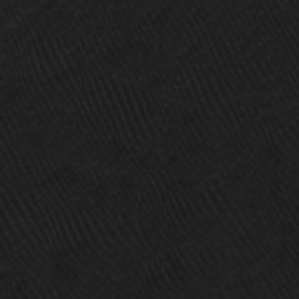
Label: frost